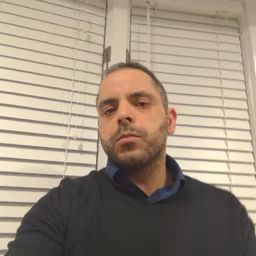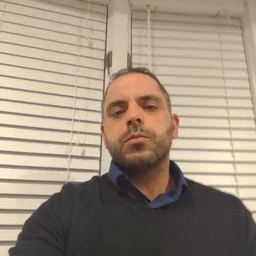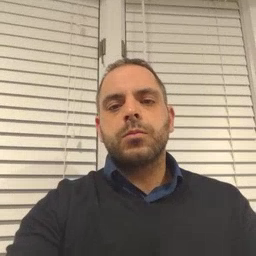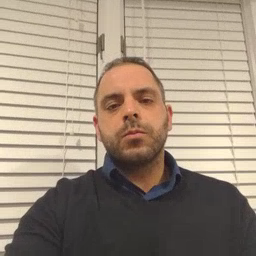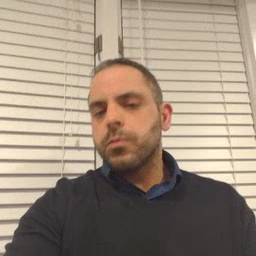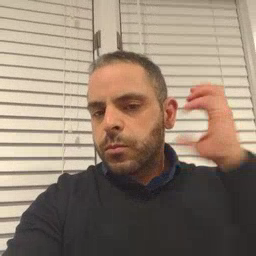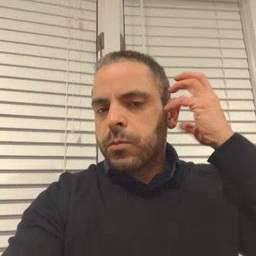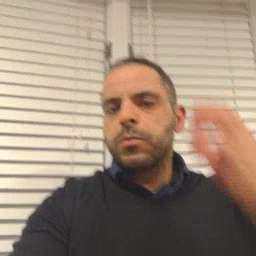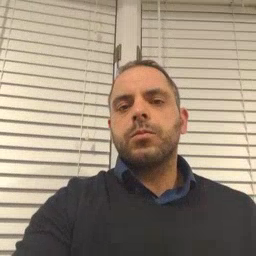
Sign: radio